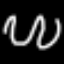
Label: squiggle